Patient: sex M, age 46
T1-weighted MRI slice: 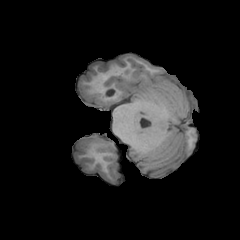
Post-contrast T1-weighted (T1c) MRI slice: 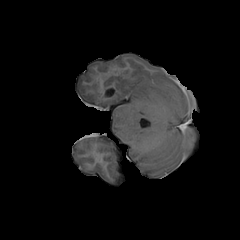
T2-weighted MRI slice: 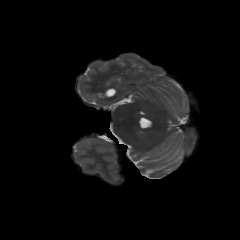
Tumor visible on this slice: yes
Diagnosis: Glioblastoma, IDH-wildtype
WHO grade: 4